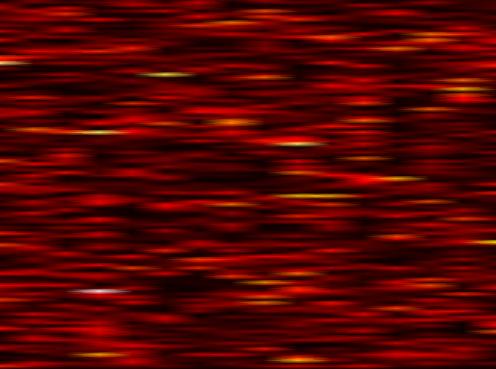
Label: OFDM